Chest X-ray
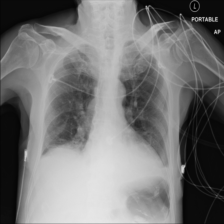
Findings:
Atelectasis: positive
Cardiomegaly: negative
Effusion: positive
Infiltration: positive
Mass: negative
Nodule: negative
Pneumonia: negative
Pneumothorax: negative
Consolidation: negative
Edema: negative
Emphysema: negative
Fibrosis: negative
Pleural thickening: negative
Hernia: negative